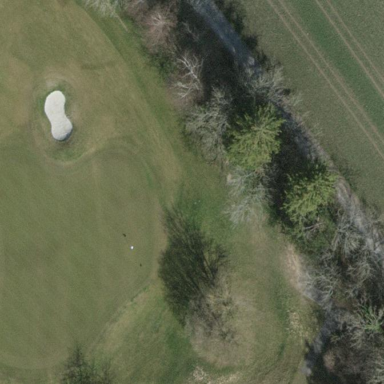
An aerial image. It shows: Green golf area with grass land use.